Field crop: maize
Growth stage: 2
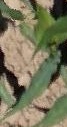
Species: maize